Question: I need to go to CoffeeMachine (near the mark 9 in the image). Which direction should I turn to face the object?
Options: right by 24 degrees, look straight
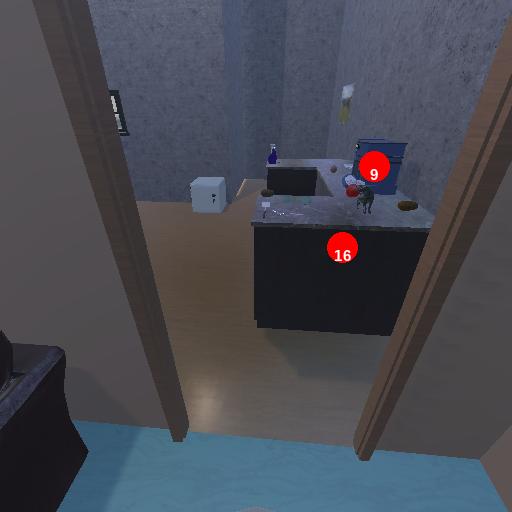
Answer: right by 24 degrees